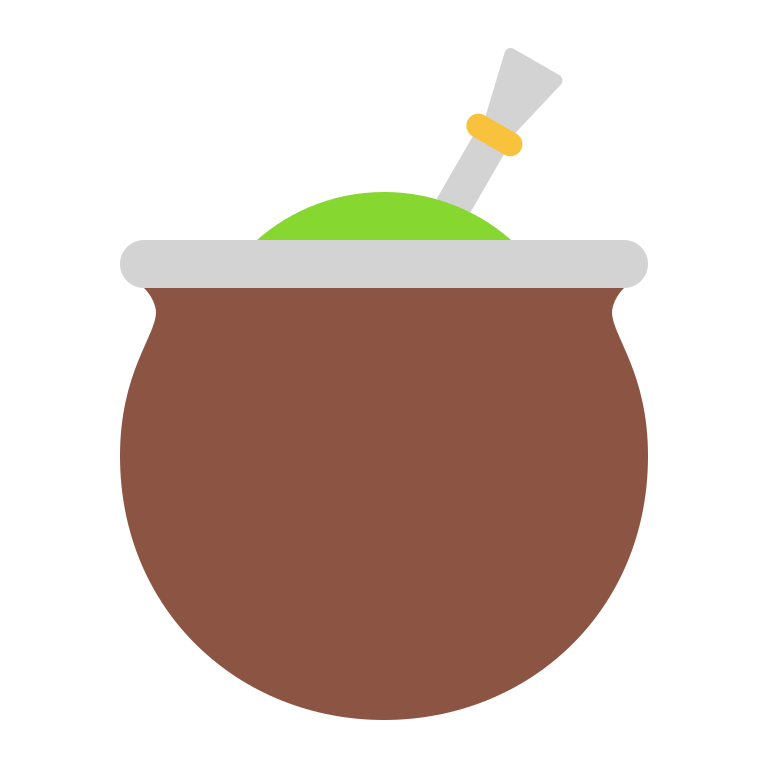
mate flat